Question: I have a 'facet'ed 'ggplot' where each facet is a day of the month. I want to replace days 4 through 29 with space and three dots (ellipsis) to remind my reader about the omitted days. I see that 'theme()' allows customization, but I do not see any options that would allow me to insert space and three dots between day 3 and day 30 facets.
Should I resort to Photoshop or MS Paint?
'''
library(tidyverse)
tibble(day = rep(1:30, 5), value = runif(5*30)) %>%
filter(day %in% c(1:3, 30)) %>%
ggplot(aes(x = value)) +
geom_histogram() +
facet_grid(day ~ .)
#> 'stat_bin()' using 'bins = 30'. Pick better value with 'binwidth'.
'''

<URL>
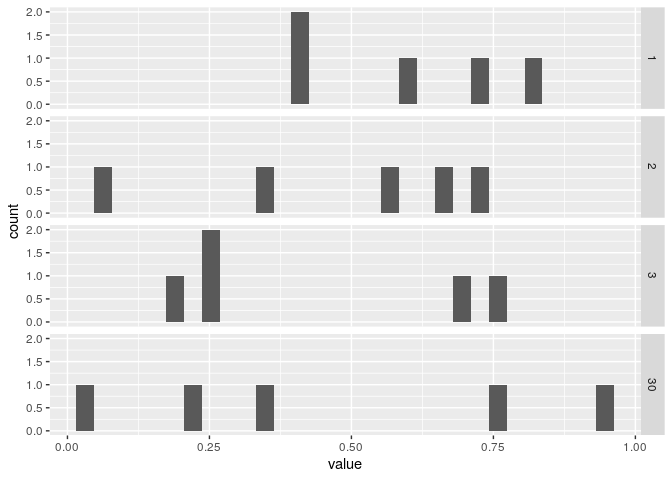
Answer: Here's an option making 'day' a 'factor':
'''
library(ggplot2)
library(dplyr)
tibble(day = rep(1:30, 5), value = runif(5*30)) %>%
filter(day %in% c(1:3, 30)) %>%
mutate(day = factor(day, levels = c('1','2','3','...','30')))%>% #new
ggplot(aes(x = value)) +
geom_histogram() +
facet_grid(day ~ ., drop = F) #added drop = F
'''
<URL>